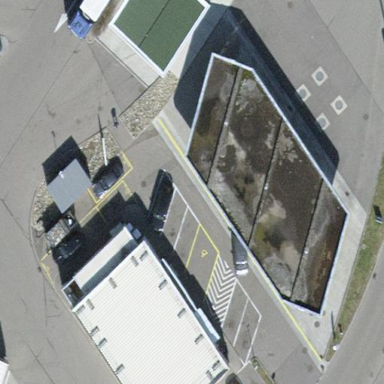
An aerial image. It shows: View of roof of building.